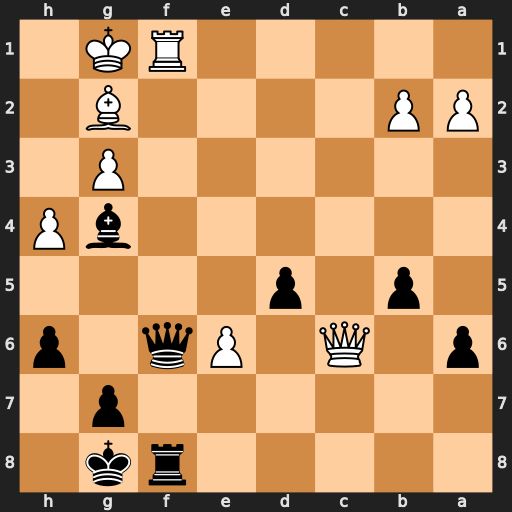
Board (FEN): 5rk1/6p1/p1Q1Pq1p/1p1p4/6bP/6P1/PP4B1/5RK1
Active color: b
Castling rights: -
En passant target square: -
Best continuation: Qd4+ Kh2 Rxf1